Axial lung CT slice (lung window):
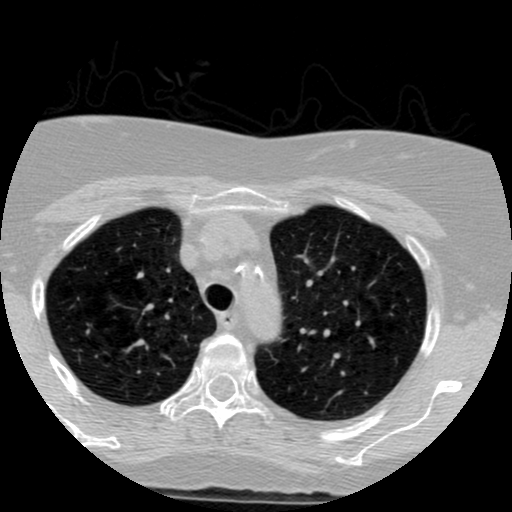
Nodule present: no